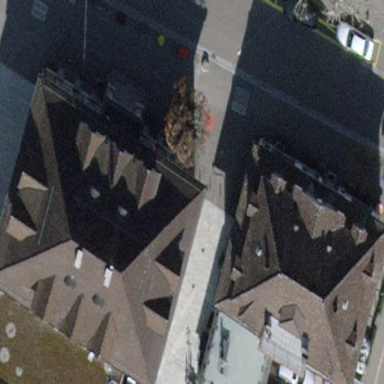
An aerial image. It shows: Building with grey half-hipped roof.